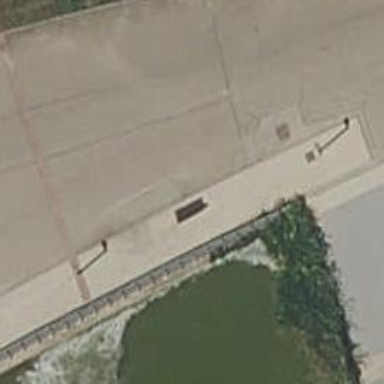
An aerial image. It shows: Bench for seating.